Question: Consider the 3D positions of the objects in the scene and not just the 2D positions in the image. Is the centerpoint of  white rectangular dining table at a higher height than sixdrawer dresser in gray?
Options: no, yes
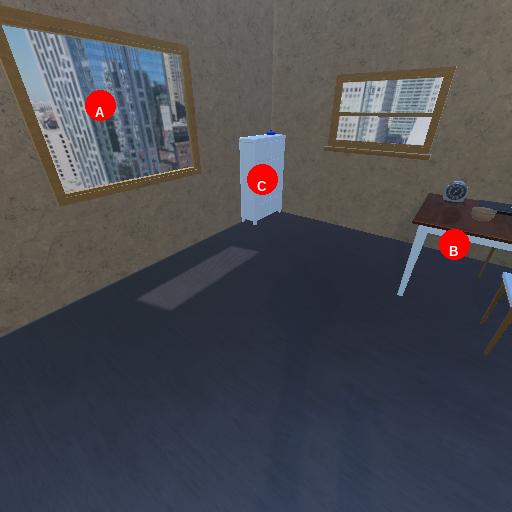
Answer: no